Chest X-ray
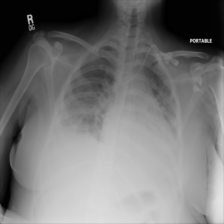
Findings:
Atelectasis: negative
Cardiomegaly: negative
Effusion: negative
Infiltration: positive
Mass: negative
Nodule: negative
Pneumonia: negative
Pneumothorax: negative
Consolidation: positive
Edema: negative
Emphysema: negative
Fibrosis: negative
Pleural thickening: negative
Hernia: negative